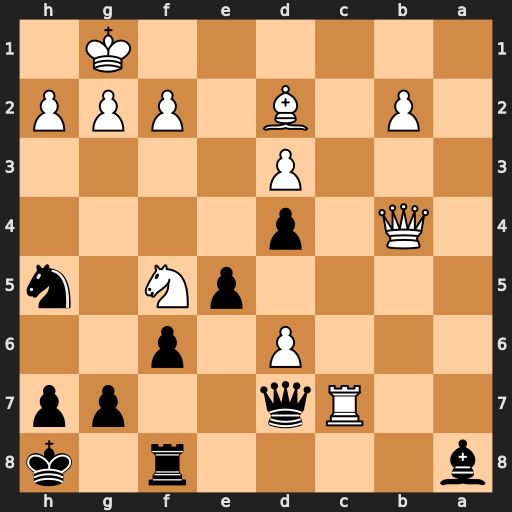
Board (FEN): b4r1k/2Rq2pp/3P1p2/4pN1n/1Q1p4/3P4/1P1B1PPP/6K1
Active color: b
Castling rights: -
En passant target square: -
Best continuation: Qxf5 d7 Rg8 Qb3 Rd8 Qf7 h6 Qe8+ Kh7